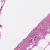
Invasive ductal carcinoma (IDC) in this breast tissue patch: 0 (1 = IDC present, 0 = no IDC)